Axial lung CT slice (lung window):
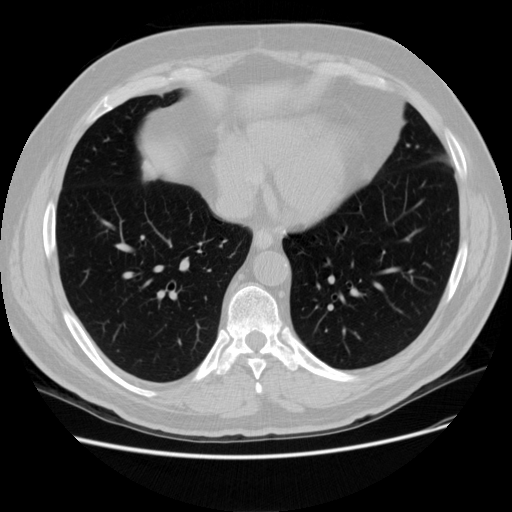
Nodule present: no